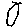
Label: moon